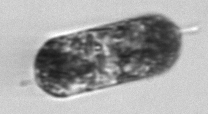
Label: Hemiaulus